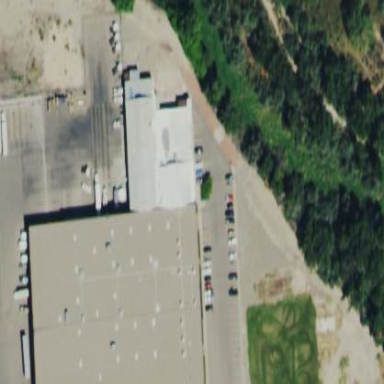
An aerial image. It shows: Warehouse.